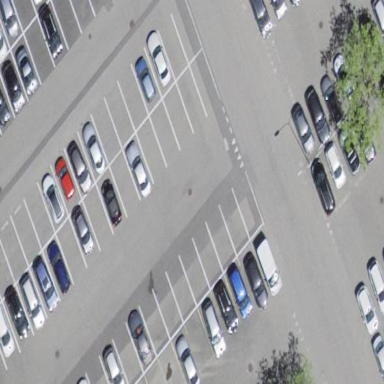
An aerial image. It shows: Bicycle parking area with anchor points.